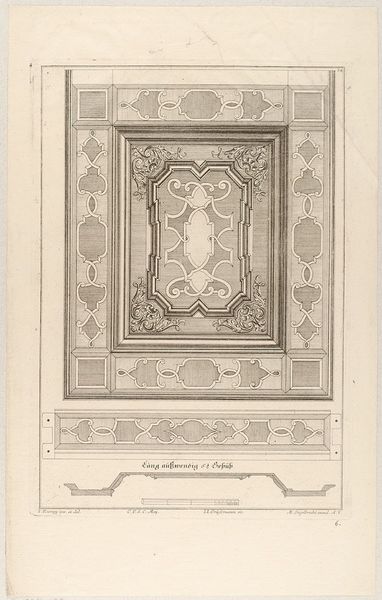
Titel: Querschnitt, Grund- und Aufriss eines Schrankes
Künstler: Martin Engelbrecht
Standort: Hamburg
Institution: Museum für Kunst und Gewerbe Hamburg
Schlagwörter: skizze, zeichnung, schloss, muster, ornament, teppich, wand, bild, blatt, rokoko, schrank, rahmung, grafik, graphik, sepia, tapete, ornamente, fotografie, photographie, burg, palast, druck, druckgraphik, druckgrafik, radierung, stich, kachel, entwurf, intarsien, kunstgewerbe, quadrate, verschlungen, laubwerk, blattwerk, kassetten, kupferstich, kunsthandwerk, gezeichnet, kassette, tuschezeichnung, bandelwerk, reproduktionen, industriedesign, druckerzeugnisse, ornamentstich, vorlageblätter